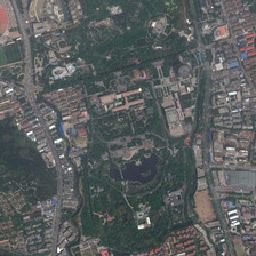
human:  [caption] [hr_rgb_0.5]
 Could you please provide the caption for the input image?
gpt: Green trees, green lakes and colorful food

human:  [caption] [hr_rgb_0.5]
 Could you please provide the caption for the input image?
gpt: The trees are green, the lake is green and the buildings are colorful.

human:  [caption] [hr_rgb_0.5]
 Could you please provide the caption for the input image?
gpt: Trees are green, lakes are green, and buildings are colorful.

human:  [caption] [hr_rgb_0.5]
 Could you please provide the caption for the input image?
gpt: The trees are green, the lake is green and the buildings are coloured.

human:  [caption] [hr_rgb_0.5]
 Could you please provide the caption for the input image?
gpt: The trees are green, the lakes are green and the buildings are colorful.